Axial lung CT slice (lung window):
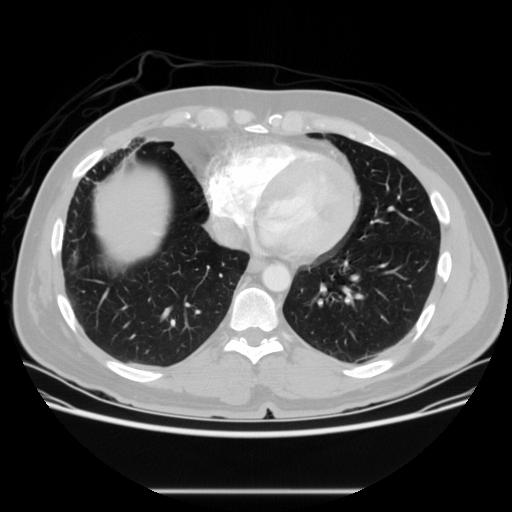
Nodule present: no